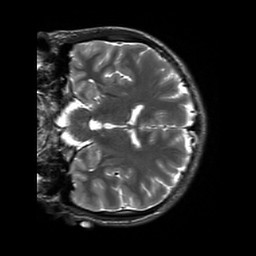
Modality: T2w
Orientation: coronal
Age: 21
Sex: male
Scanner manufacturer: siemens
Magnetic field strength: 3 T
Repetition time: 8.53 s
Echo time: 0.091 s